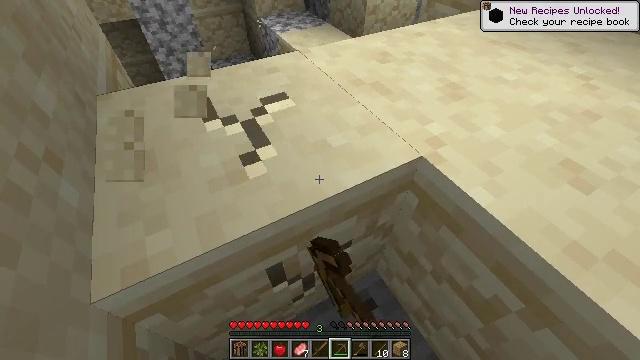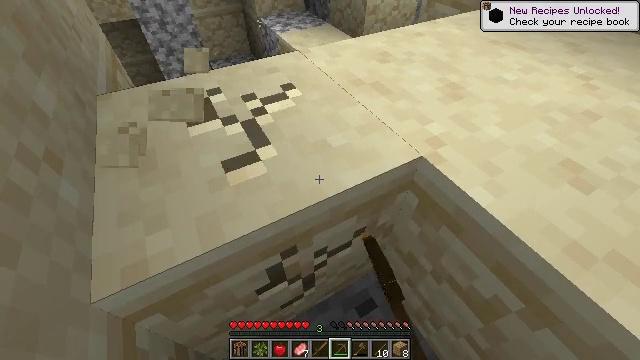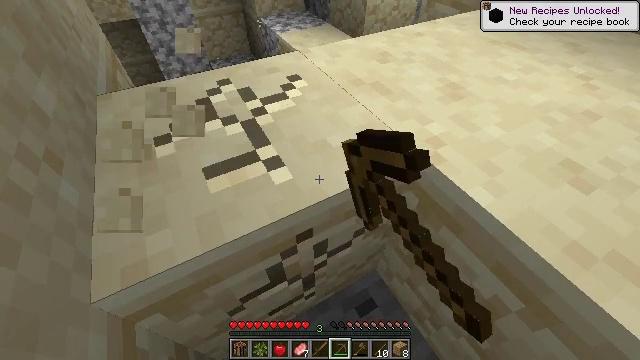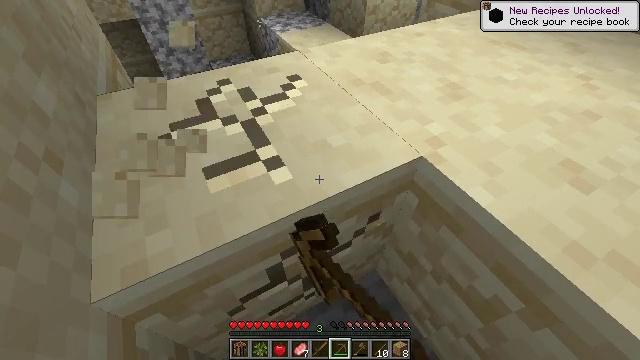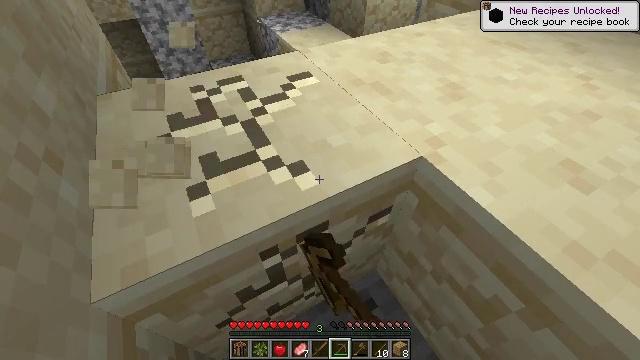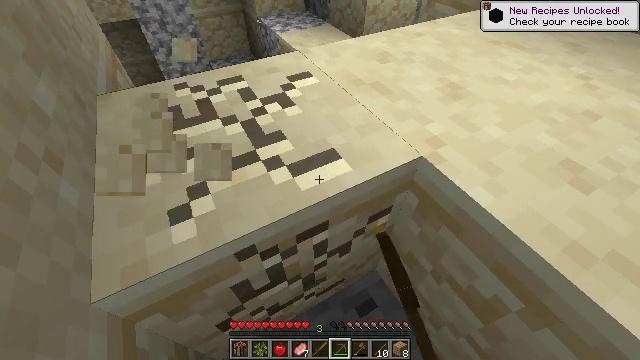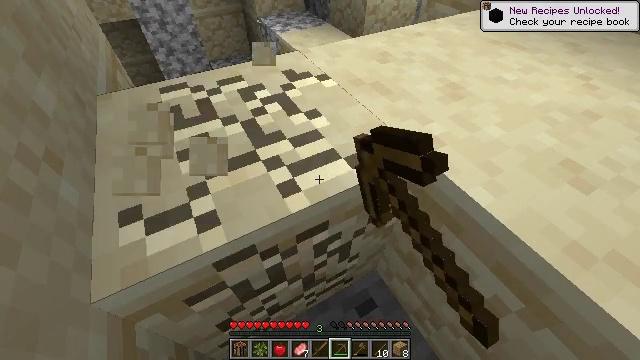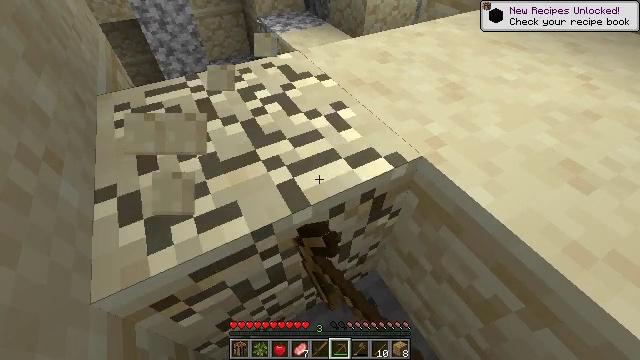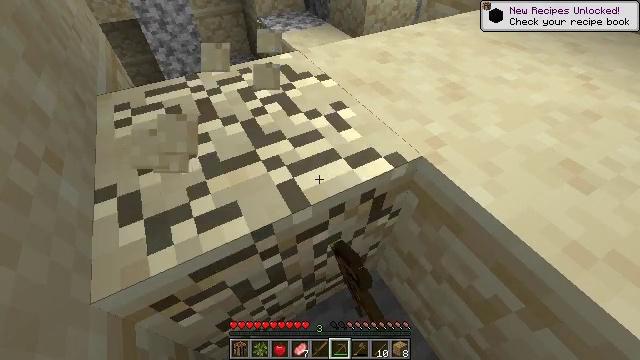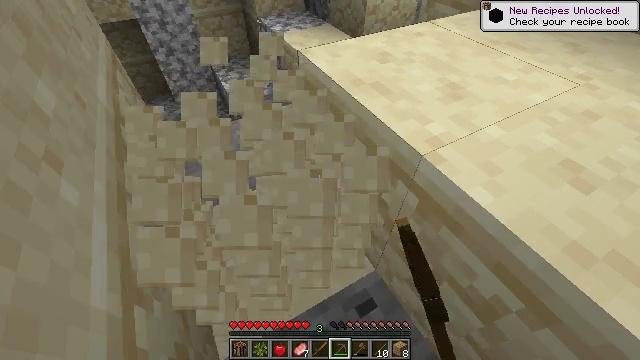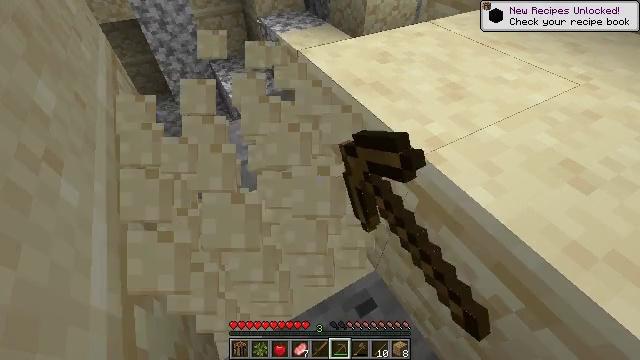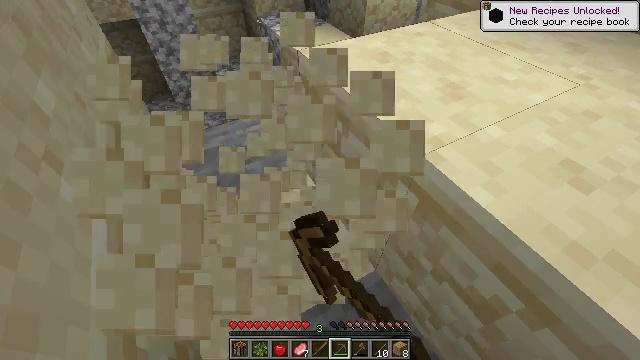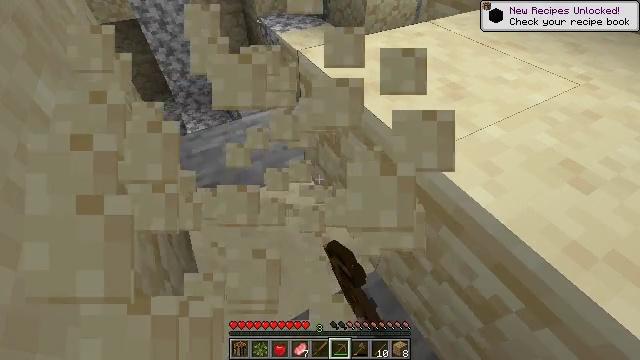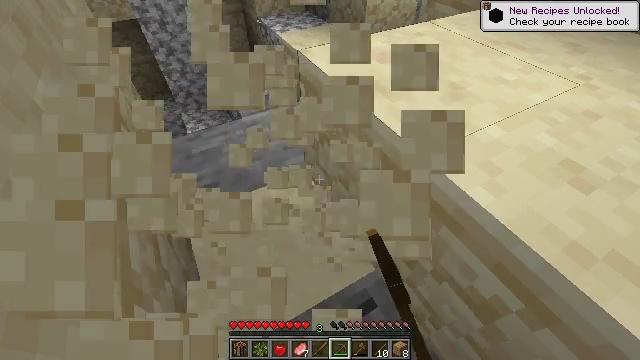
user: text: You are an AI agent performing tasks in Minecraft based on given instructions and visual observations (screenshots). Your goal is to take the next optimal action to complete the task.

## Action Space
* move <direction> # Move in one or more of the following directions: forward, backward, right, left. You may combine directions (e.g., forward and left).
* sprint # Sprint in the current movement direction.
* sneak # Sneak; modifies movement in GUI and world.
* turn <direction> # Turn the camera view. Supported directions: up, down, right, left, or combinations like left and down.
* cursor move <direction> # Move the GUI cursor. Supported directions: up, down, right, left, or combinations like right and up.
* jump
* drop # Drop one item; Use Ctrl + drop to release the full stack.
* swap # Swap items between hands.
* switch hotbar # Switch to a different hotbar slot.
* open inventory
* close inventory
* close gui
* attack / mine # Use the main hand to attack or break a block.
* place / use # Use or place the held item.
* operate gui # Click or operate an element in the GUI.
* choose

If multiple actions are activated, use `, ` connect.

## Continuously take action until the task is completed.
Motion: motion action
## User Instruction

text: Dig up the sandstone.
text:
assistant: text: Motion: attack / mine
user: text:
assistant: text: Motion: attack / mine
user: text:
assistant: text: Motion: attack / mine
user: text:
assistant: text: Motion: attack / mine
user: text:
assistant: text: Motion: attack / mine
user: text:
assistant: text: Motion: attack / mine
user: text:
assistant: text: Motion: attack / mine
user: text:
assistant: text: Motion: attack / mine
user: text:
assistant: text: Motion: attack / mine
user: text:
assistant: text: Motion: attack / mine
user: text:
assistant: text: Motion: attack / mine
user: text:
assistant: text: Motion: attack / mine
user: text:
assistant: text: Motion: attack / mine
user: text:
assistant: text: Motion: attack / mine